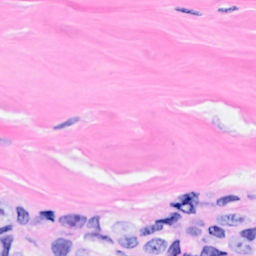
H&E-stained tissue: Breast